Field crop: maize
Growth stage: 2
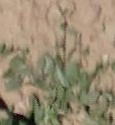
Species: convolvulus